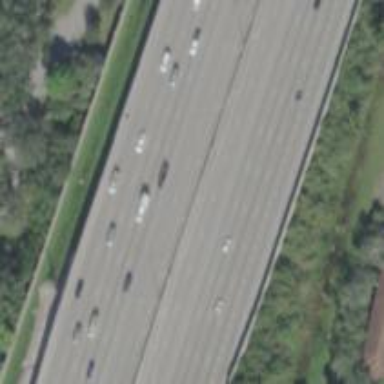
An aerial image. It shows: Asphalt motorway.